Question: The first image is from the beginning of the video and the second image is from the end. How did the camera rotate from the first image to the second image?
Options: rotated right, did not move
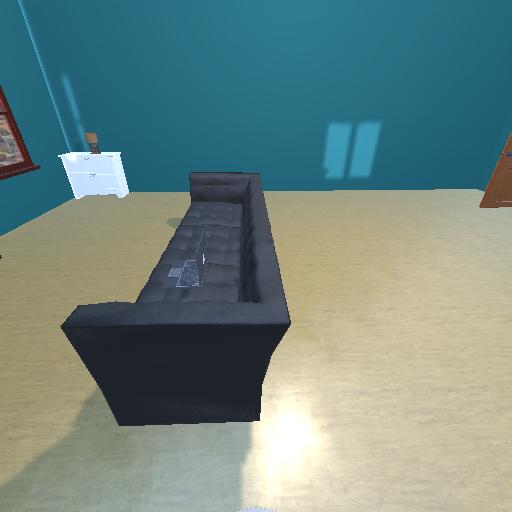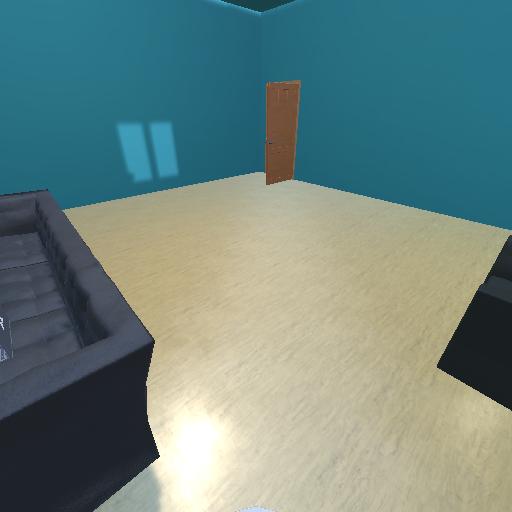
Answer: rotated right